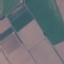
Land use / land cover: AnnualCrop